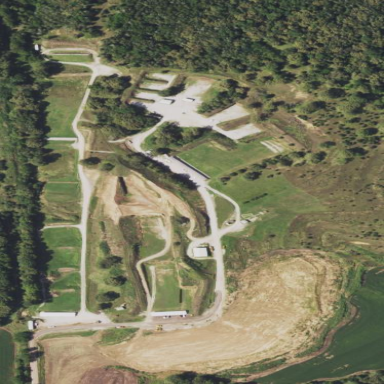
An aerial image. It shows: Shooting club located in shooting pitch used for leisure.